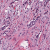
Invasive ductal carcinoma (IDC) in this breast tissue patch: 1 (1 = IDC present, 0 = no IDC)